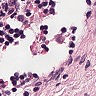
Metastatic tissue present: no